Aerial crown-view tile of a tropical tree (Barro Colorado Island, Panama), acquired 20240611:
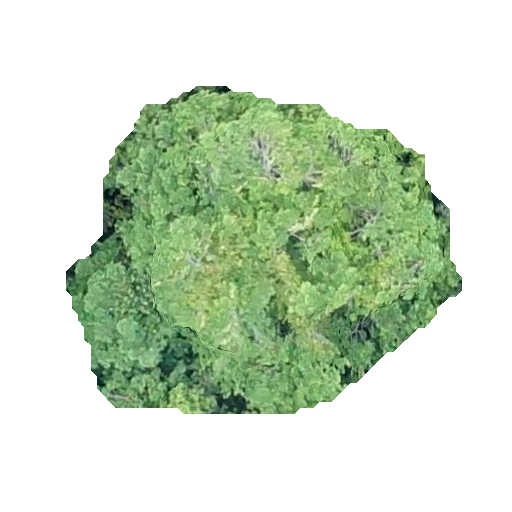
Species: Terminalia amazonia
GBIF accepted scientific name: Terminalia amazonica
Crown area: 150.04 m²